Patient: sex M, age 74
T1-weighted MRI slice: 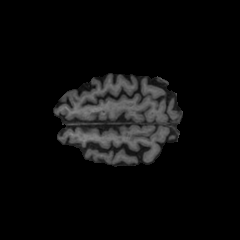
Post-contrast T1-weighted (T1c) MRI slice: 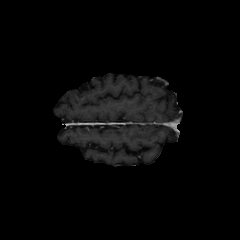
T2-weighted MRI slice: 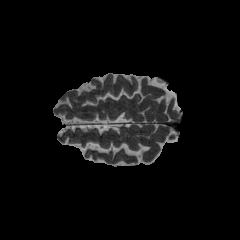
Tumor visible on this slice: no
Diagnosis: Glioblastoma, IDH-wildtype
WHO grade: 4